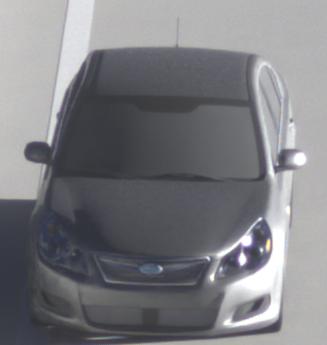
Make: Subaru
Model: Legacy 2.0R
Detailed model: Legacy (IV) Limousine
Model produced from: 2007/09
Model produced until: 2008/10
Doors: 4
Color: gray
Road condition: dry road
Daytime: sunrise or sunset
Contrast: high contrast